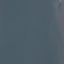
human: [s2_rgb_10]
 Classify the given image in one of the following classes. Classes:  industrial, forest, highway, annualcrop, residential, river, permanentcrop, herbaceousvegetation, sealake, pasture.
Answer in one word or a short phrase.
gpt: SeaLake